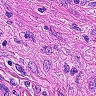
Metastatic tissue present: yes